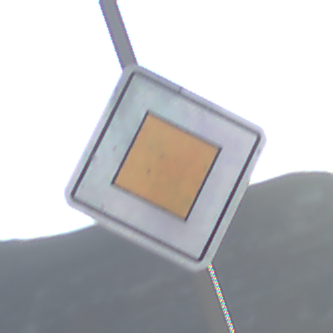
Verkehrszeichen: Vorfahrtsstrasse
Umgebung: Outdoor, Nature
Tageszeit: SunriseSunset
Wetter: Clear
Licht: Natural
Jahreszeit: NotSpecified
Kontrast: HighContrast